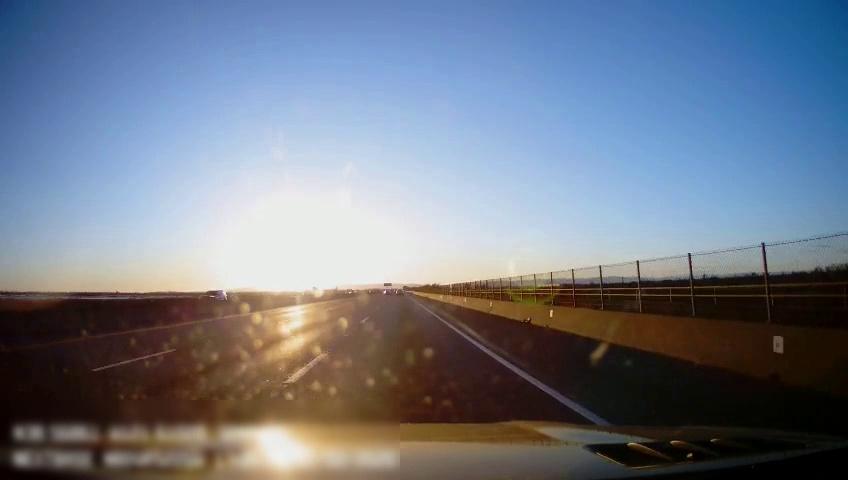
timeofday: Day
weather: Sunny
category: Drivable Space
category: Vehicles | SUV
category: Lanes | Alternate Lane
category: Lanes | Current Lane
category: Lanes | Current Lane
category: Lanes | Alternate Lane